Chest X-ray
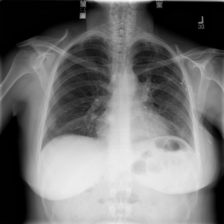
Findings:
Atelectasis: negative
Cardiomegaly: negative
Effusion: negative
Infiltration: negative
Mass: negative
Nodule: negative
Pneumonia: negative
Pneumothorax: negative
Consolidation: negative
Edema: negative
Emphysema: negative
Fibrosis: positive
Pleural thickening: negative
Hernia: negative